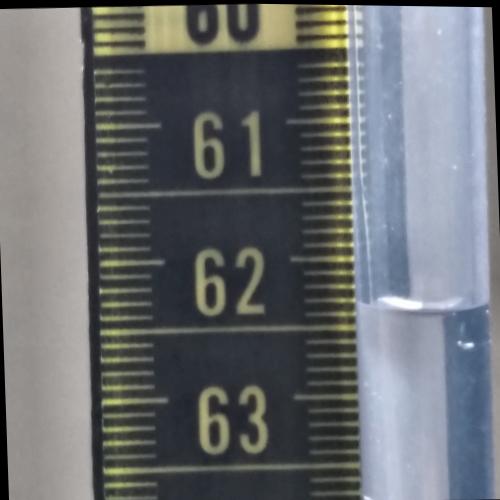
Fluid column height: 62.3 cm